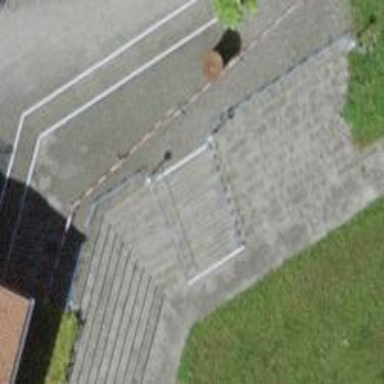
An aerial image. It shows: Set of steps on the road.